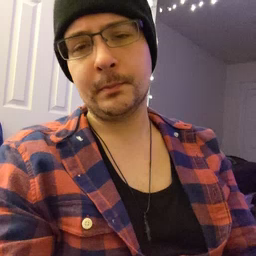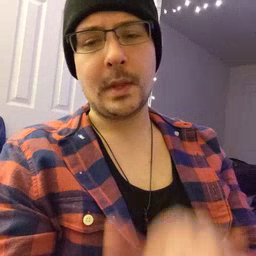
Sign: that